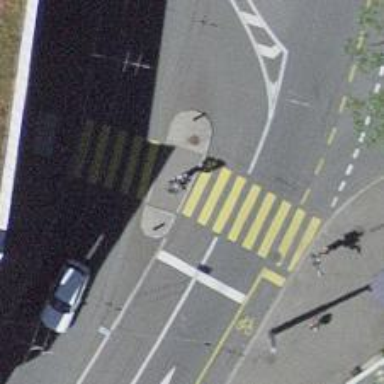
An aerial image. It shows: Crossing with traffic signals and central island.